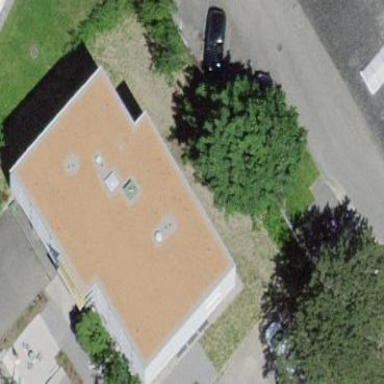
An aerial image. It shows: Apartment building with flat roof.